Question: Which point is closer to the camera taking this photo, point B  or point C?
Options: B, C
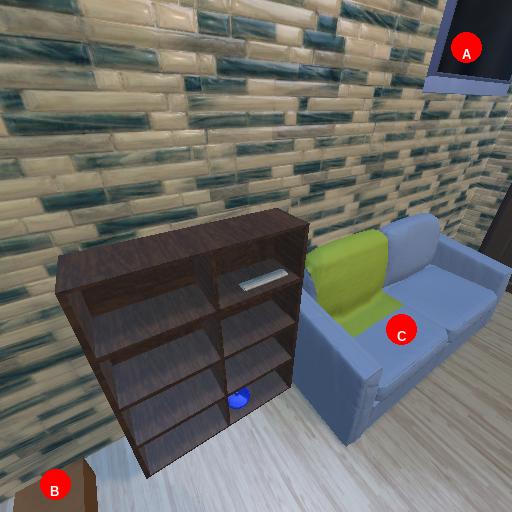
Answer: B